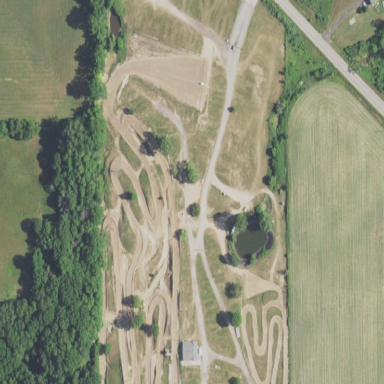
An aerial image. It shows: Sports centre specializing in motocross activities.